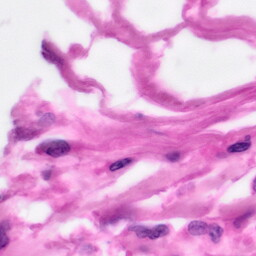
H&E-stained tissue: Pancreatic